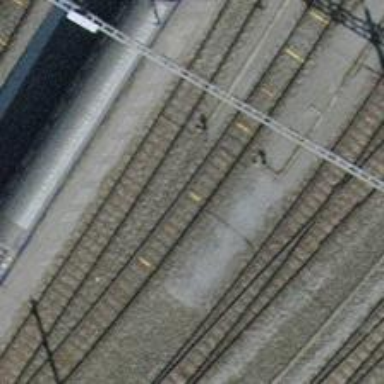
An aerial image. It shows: Rail yard with electrified contact lines for railway operations.